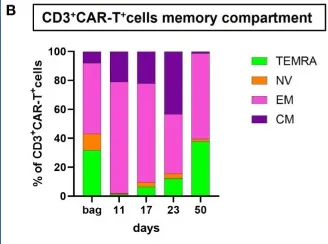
Monitoring of infused CART+CD3+ cells. (B, C) Flow cytometry analysis of CART+CD3+ cells Memory Compartment and Exhaustion markers from post-infusion bag to day+50 collected samples. Briefly, cells were labeled with the following set of antibodies: anti-CD19CAR (130-129-550), anti-PD-1 (clone: REA802) and anti-TIM-3 (clone: F38-2E2) from Miltenyi Biotec; anti-CD45 (clone: 2D1), anti-CD3 (clone: SK7), anti-CD4 (clone: RPA-T4), anti-CD8 (clone: RPA-T8), anti-CD197 (clone: 150503), 7-AAD, anti-CD45RA (clone: HI100), anti-LAG-3 (clone: T47-530), anti-CD25 (clone: 2A3) and anti-HLA-DR (clone: G46-6) from BD Biosciences. Data acquisition was performed using BD FACS ARIA III. Instrument (BD Biosciences) and data were analyzed with the BD FACSDiva. Software version 9.0.1.
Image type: chart (chart)